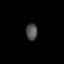
Tissue: lung
Cell type: Others
Senescence score: 0.6033
Nuclear area (px): 187
Mean DAPI intensity: 79.545